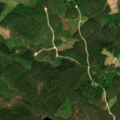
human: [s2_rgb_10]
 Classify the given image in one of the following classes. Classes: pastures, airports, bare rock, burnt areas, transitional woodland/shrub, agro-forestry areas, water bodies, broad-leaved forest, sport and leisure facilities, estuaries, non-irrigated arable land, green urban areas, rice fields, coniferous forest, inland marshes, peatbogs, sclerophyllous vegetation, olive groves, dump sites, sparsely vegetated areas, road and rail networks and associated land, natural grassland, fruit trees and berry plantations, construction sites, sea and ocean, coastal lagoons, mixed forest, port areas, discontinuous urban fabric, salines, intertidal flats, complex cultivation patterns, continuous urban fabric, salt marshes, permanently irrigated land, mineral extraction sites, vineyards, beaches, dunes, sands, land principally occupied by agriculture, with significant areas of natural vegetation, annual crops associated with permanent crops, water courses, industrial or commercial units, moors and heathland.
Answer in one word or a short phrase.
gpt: coniferous forest, mixed forest, transitional woodland/shrub